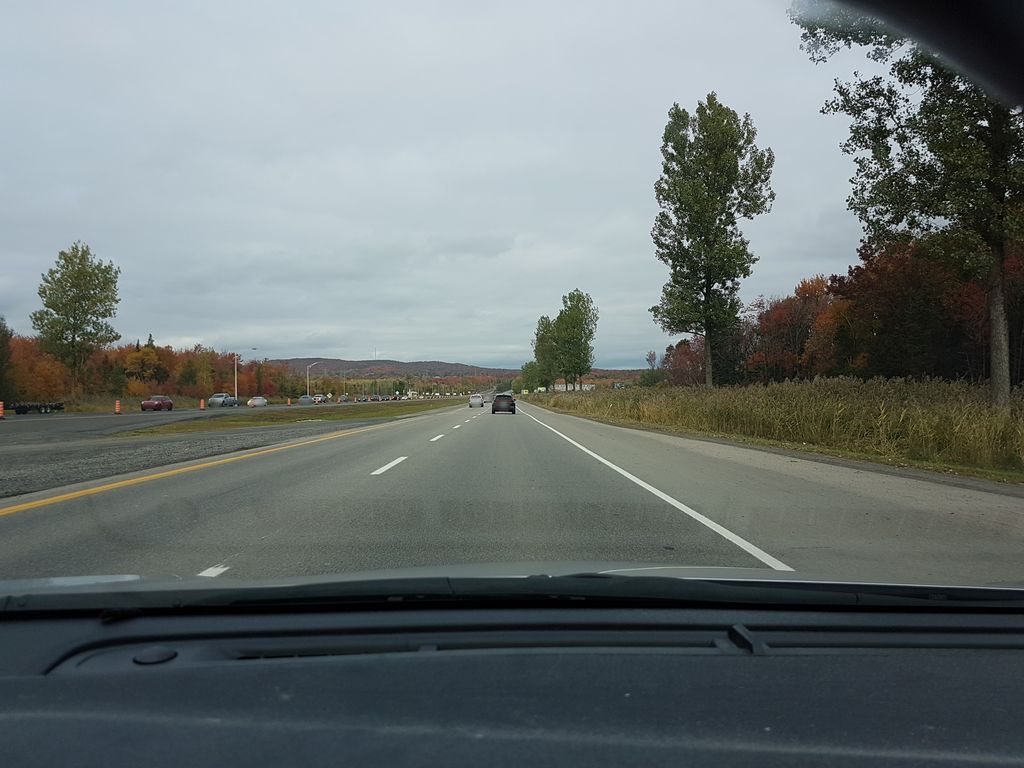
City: quebec_city